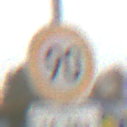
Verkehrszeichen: Geschwindigkeit90
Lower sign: ZeitangabenOhneBeschraenkungAufWochentage1
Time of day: MorningAfternoon
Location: Outdoor (Suburban)
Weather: Overcast
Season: NotSpecified
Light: Natural